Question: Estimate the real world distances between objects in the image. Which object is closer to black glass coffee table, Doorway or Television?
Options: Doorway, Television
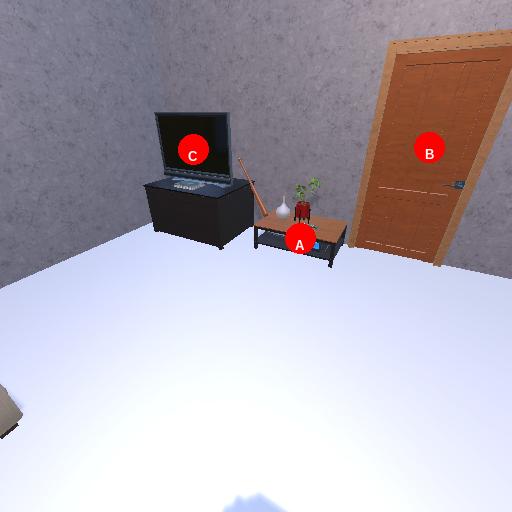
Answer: Doorway